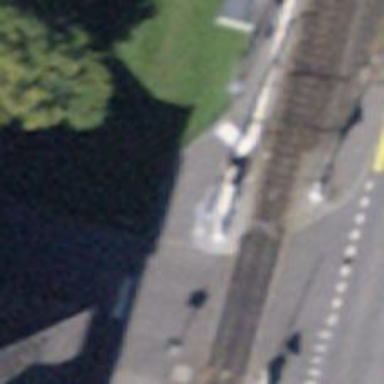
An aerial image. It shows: Station for public transport and railway.